Question: What logo?
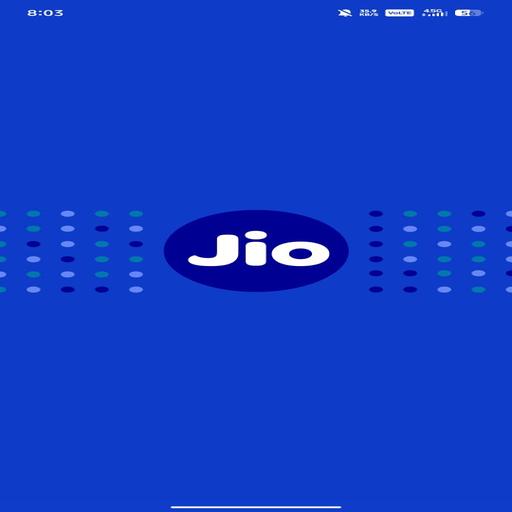
Answer: Jio logo